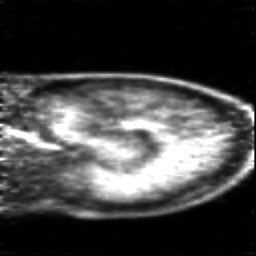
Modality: PET
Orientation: sagittal
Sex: female
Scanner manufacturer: siemens